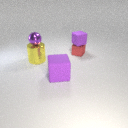
small red metal cube behind large purple rubber cube